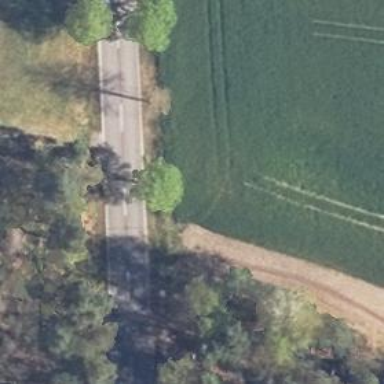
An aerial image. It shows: Row of trees in natural setting.